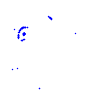
Particle: kaon